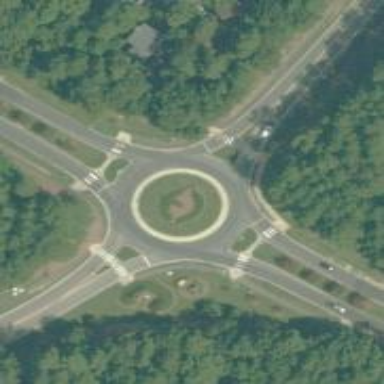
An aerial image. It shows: Tertiary road with asphalt surface leading to roundabout.